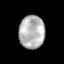
Tissue: lung
Cell type: Epithelial cells
Senescence score: 0.1779
Nuclear area (px): 835
Mean DAPI intensity: 179.198